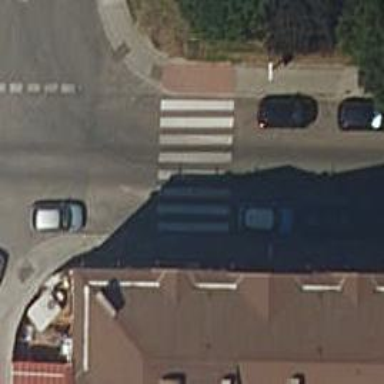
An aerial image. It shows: Uncontrolled road crossing.